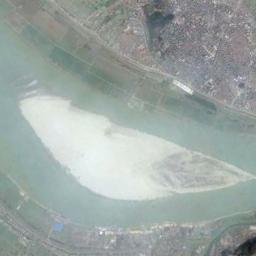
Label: island